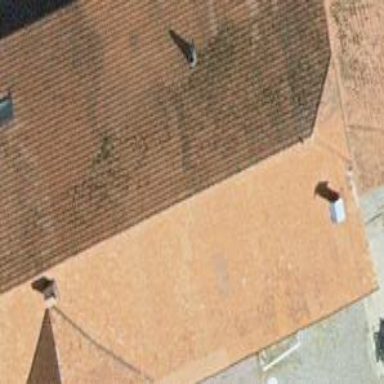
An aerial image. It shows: Farm building.